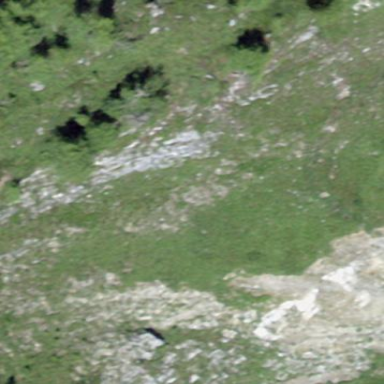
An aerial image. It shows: Landscape of bare rock.